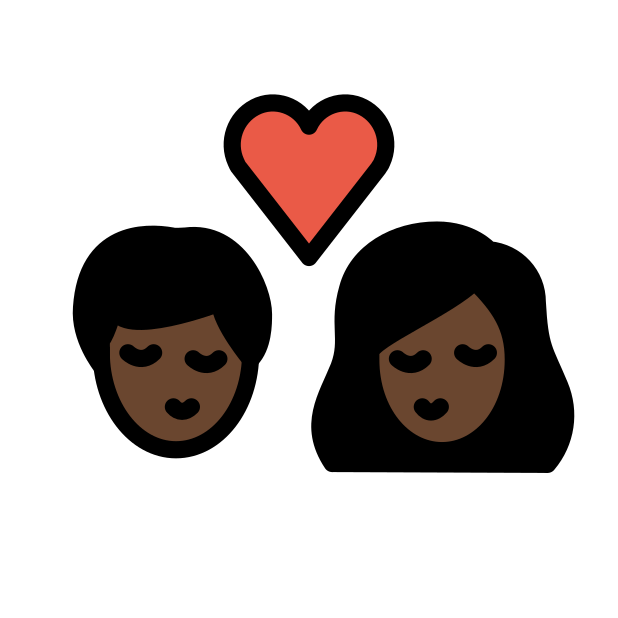
kiss: dark skin tone